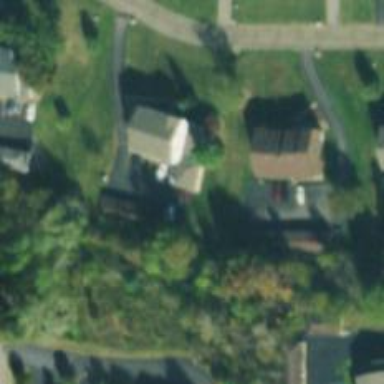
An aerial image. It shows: Neighborhood.